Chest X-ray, AP view. Patient: 42 years old, sex M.
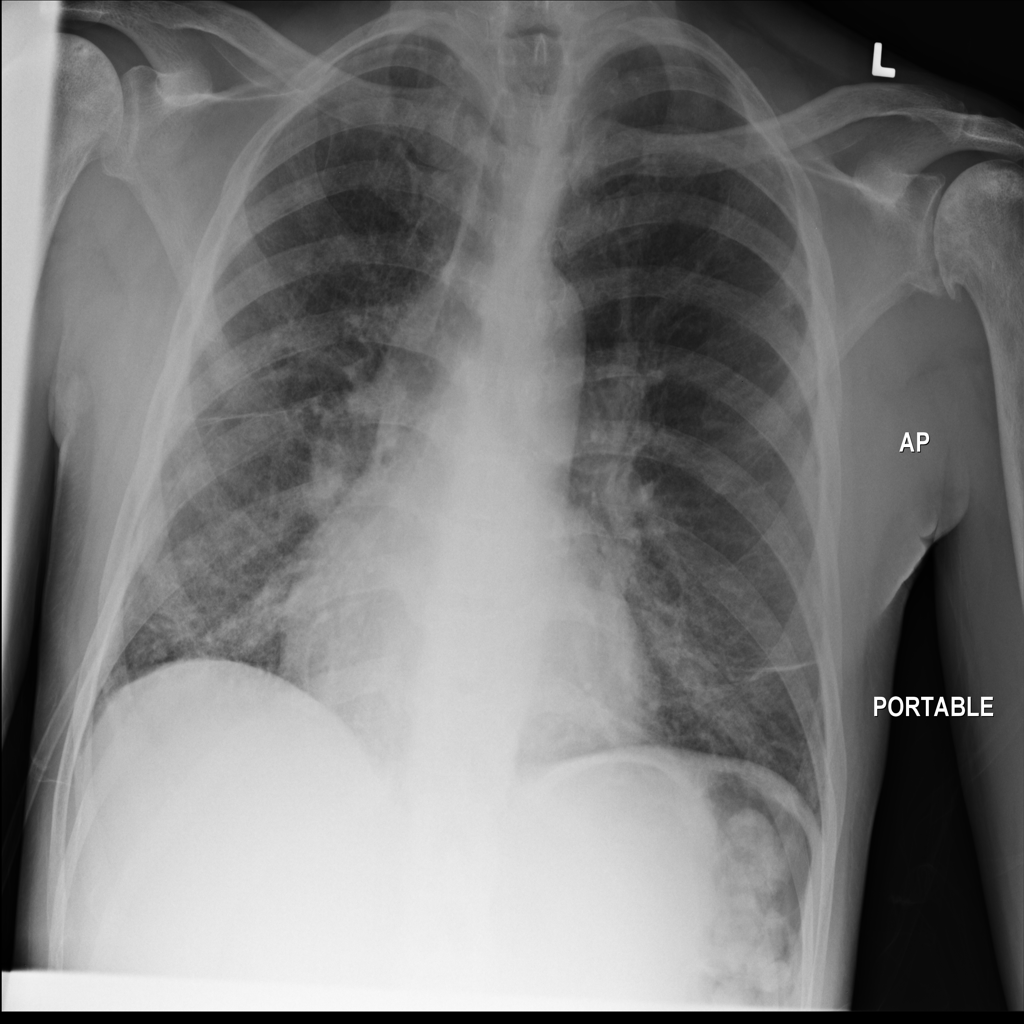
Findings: Atelectasis